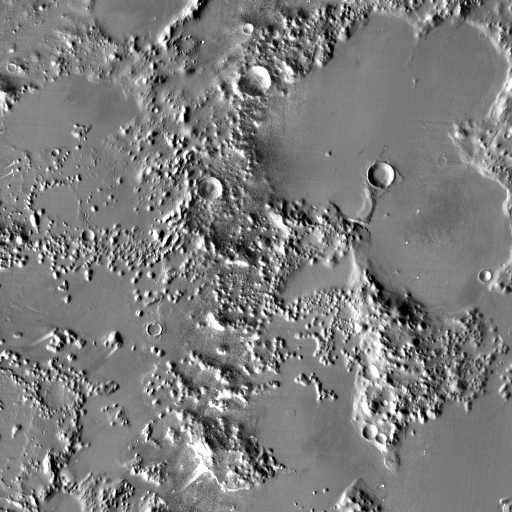
Crater classes present: Background, Other, Buried